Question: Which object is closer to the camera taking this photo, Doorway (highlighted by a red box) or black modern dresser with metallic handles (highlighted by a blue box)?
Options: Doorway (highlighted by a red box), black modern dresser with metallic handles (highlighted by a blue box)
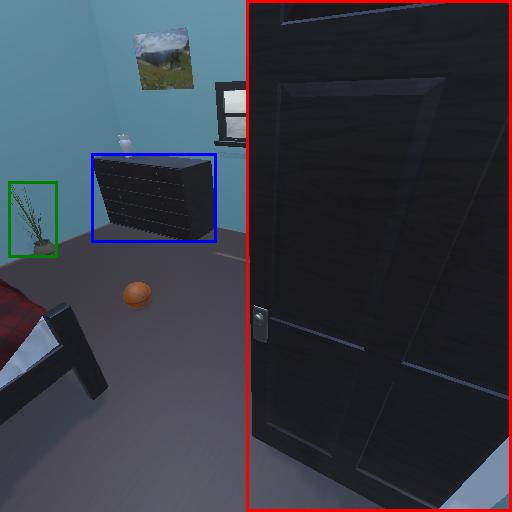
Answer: Doorway (highlighted by a red box)